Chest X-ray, PA view. Patient: 67 years old, sex M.
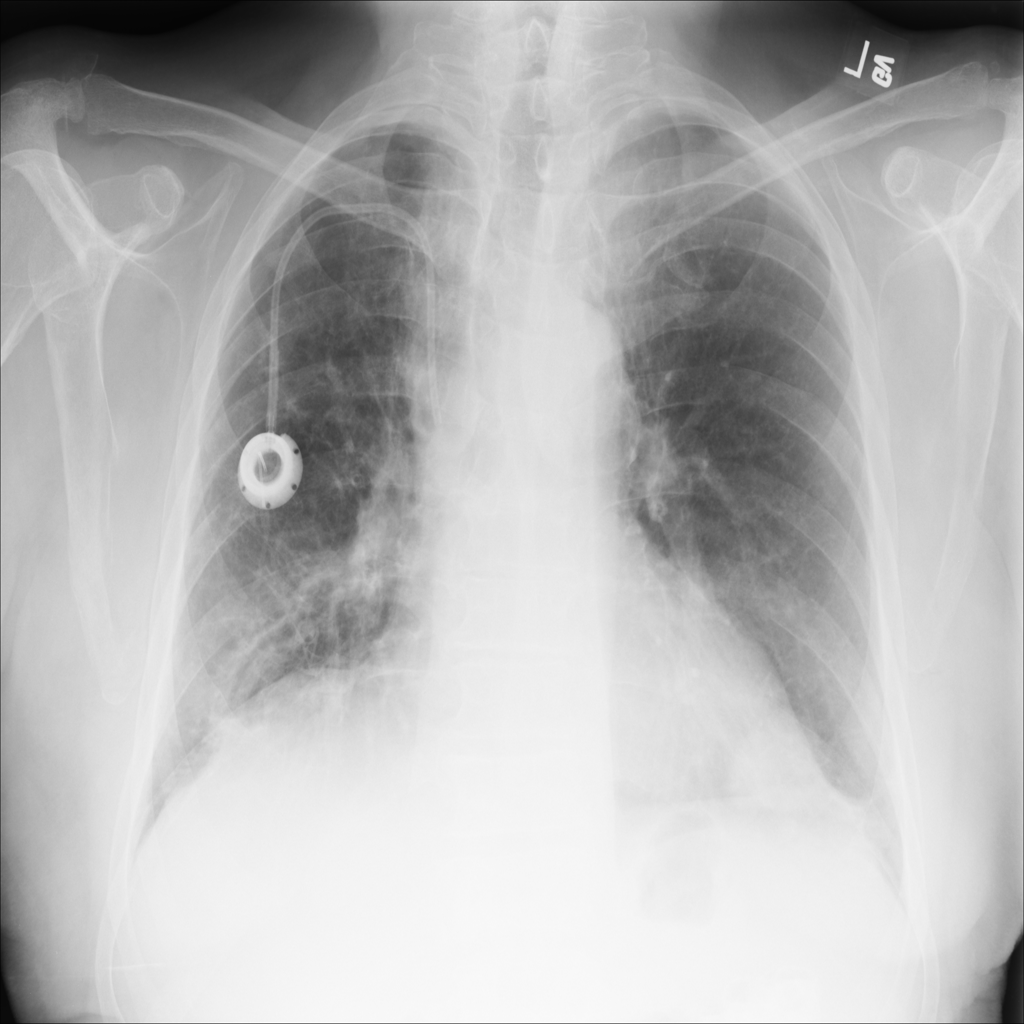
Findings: Atelectasis, Fibrosis, Mass